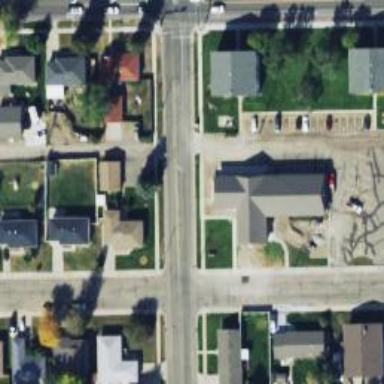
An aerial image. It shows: Alley classified as service road.